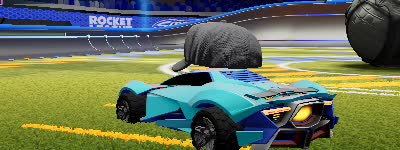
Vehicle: werewolf